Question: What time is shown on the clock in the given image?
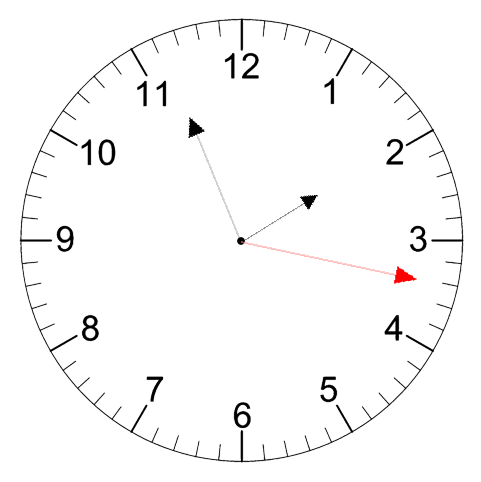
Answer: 01:56:17